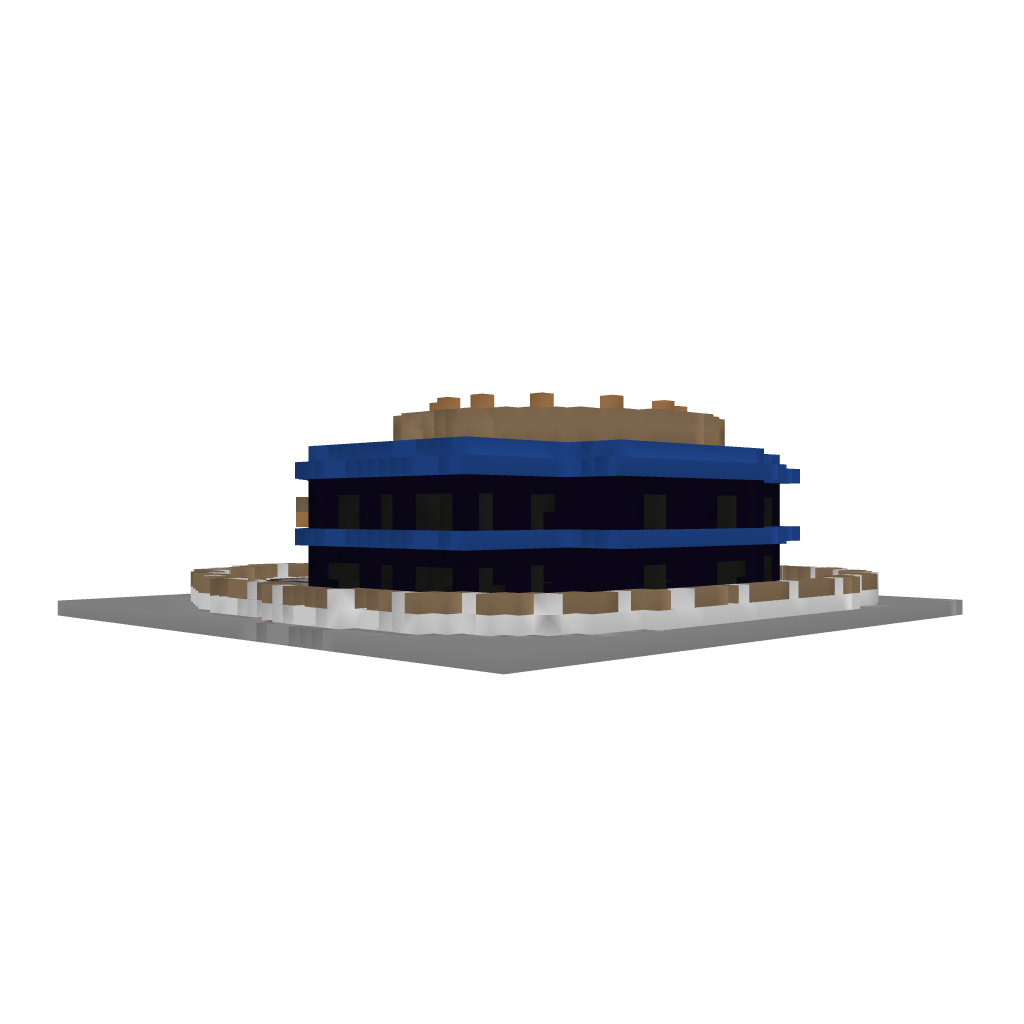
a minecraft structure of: Lapis Fortress